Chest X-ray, PA view. Patient: 37 years old, sex F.
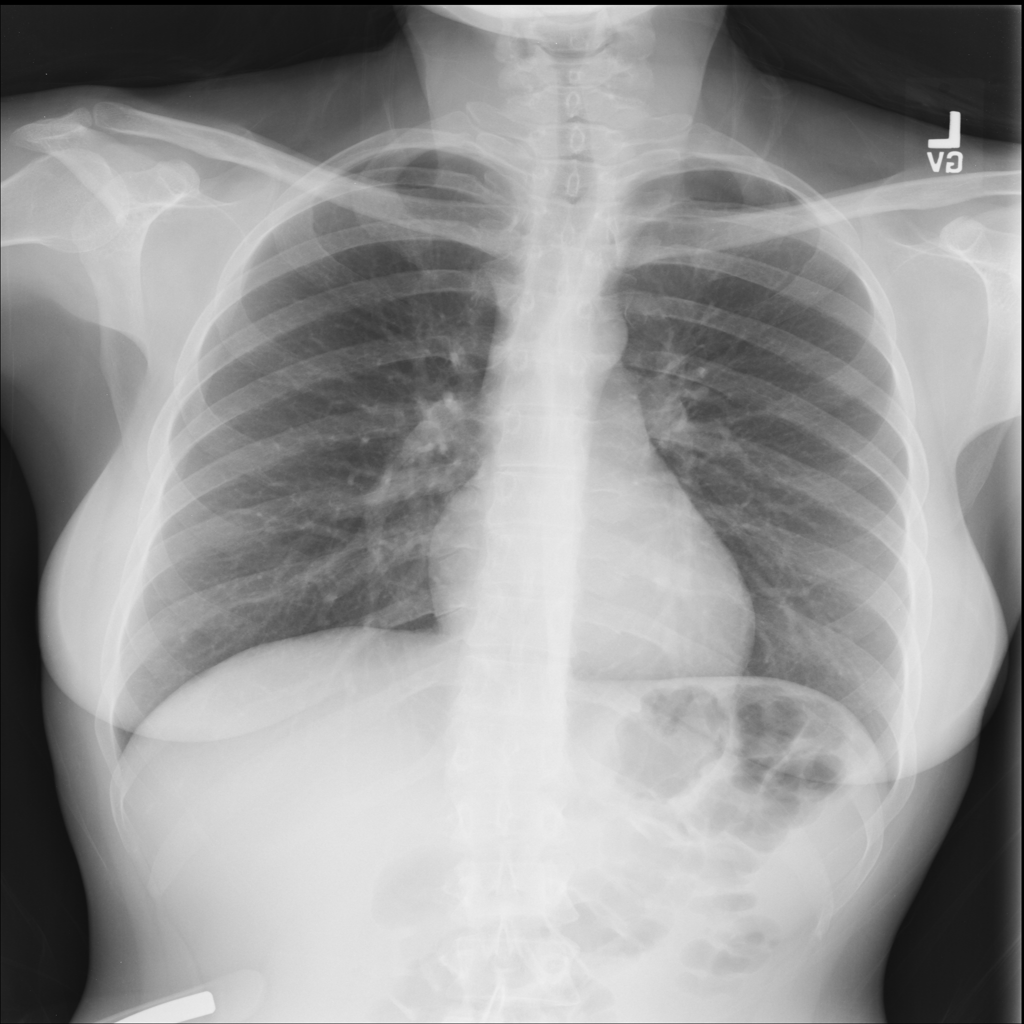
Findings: No Finding